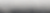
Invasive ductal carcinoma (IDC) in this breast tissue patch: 0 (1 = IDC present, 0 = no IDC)